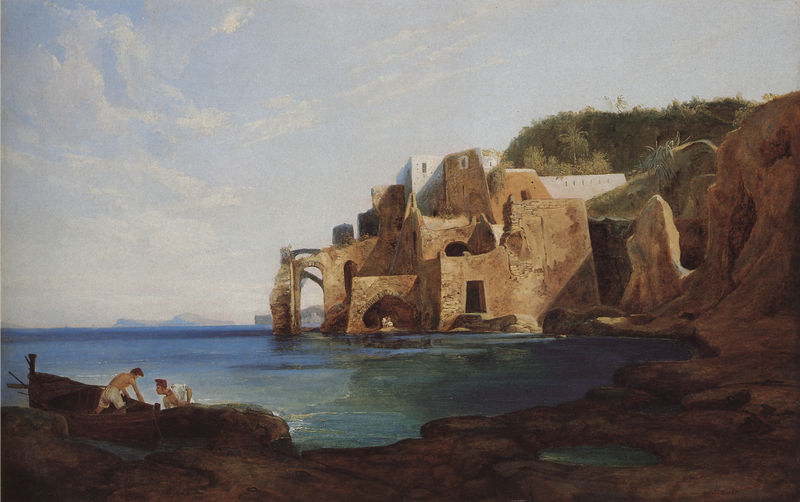
Titel: Ruinen am Golf von Neapel
Künstler: Karl Blechen
Standort: Berlin
Institution: Staatliche Schlösser und Gärten
Schlagwörter: berg, blau, felsen, gemälde, himmel, körper, mann, meer, schatten, wasser, weiß, wolken, fluss, grün, landschaft, menschen, ocker, sand, see, stadt, ufer, braun, fenster, hintergrund, licht, männer, rücken, schwarz, tür, vordergrund, gebäude, gras, haus, rasen, wiese, wolke, beige, stein, steine, bild, öl, bach, ferne, gräser, horizont, häuser, hügel, natur, spiegelung, weite, gebüsch, sonne, insel, klassizismus, anhöhe, boot, ruder, ton, spanien, küste, schiff, strand, ruhe, bogen, fassade, italien, zwei, fischer, hosen, steinig, berge, düne, fels, gebirge, hitze, klippen, dorf, mauer, rand, arbeiter, rundbogen, brandung, turner, tor, bucht, klippe, ozean, steilküste, bögen, ebbe, nische, village, ruine, burg, blautöne, fischerboot, ideal, festung, felsig, halbrund, tore, villa, landschaftsbild, grotte, griechenland, poussin, felsvorsprung, mediterran, caspar david friedrich, kuben, golf, seelandschaft, schäumen, merr, meeresbucht, himml, rocher, jünglinge, felsformation, mer, pecheur, capri, barque, hommel, bateau, lehmbau, monolith, sud, pueblo, fick dich du hirnloser trottel, haden, puebloartig, turc